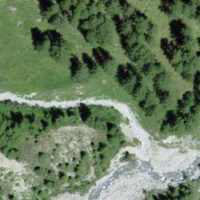
EUNIS habitat code: 26
Species observed at this site:
Callophrys rubi